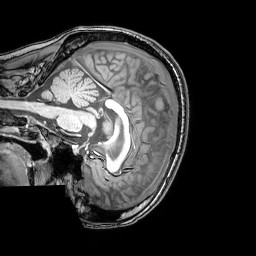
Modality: T1w
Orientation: sagittal
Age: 21
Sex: female
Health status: healthy
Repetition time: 0.081 s
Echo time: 0.037 s